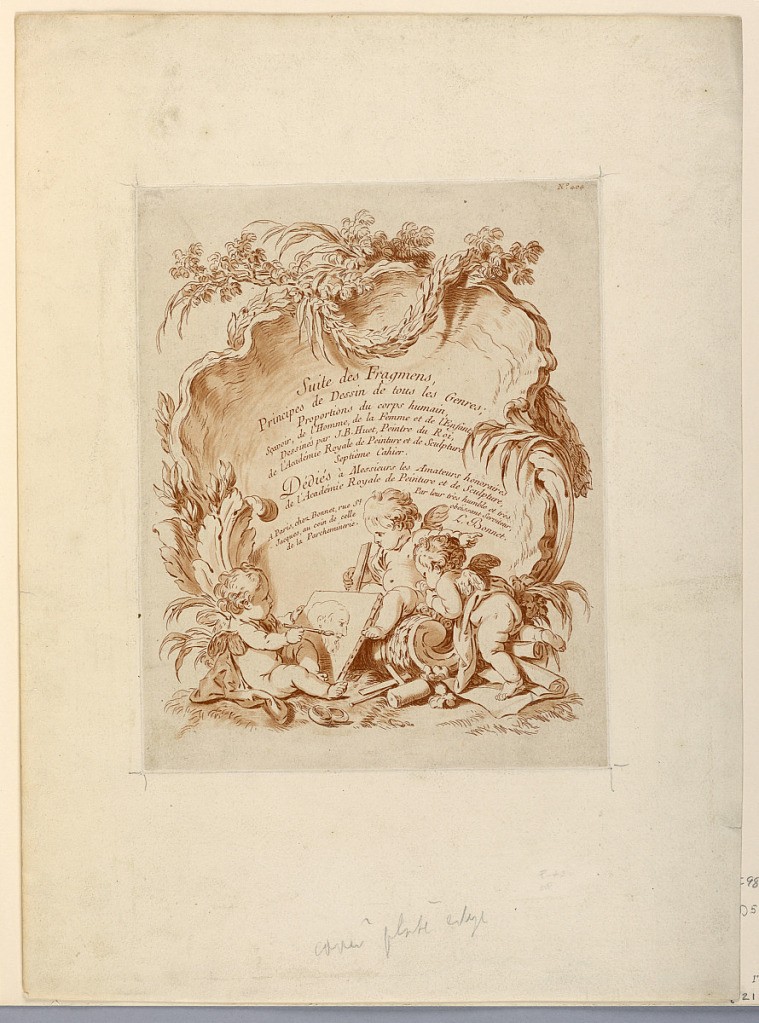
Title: Title of the Seventh Set of "Suite des Fragmens"
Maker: Louis-Marin Bonnet, French, 1736 - 1793
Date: ca. 1785
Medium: Etching with aquatint in brownish red on paper
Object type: Print
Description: The text is written in an upright standing shell, at the bottom of which two putti watch a third one painting. Right top corner: No. 404